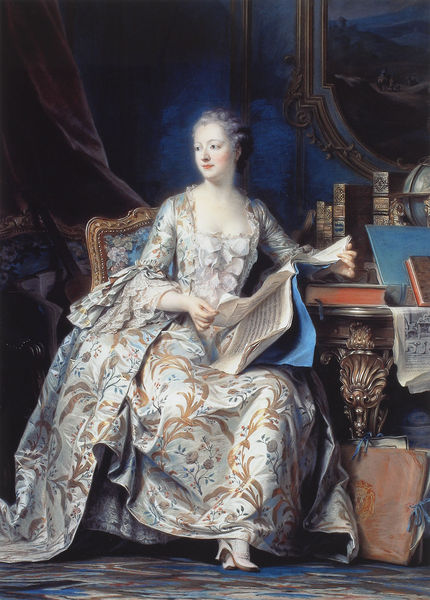
Titel: Madame de Pompadour
Künstler: Maurice Quentin de La Tour
Institution: Paris, Musée du Louvre
Schlagwörter: blau, blätter, gemälde, sitzen, blumen, frau, kleid, raum, stuhl, tisch, zimmer, dame, muster, ornament, teppich, wand, barock, bild, bildnis, innenraum, vorhang, gold, reich, sessel, sitzend, adel, alltag, bücher, papier, noten, schuhe, wohnung, lesen, verzierung, wandgemälde, buch, links, zeitung, stiefel, brokat, heft, lesezeichen, mappe, wien, lesend, globus, gepudert, weiblichkeit, hohe schuhe, 18. jahrhundert, rollenbild, frau buch lesen schreibtisch